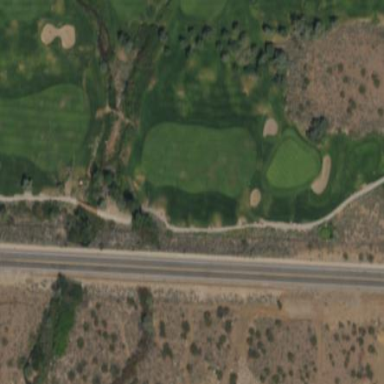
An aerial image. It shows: Area of rough grass used for golf.